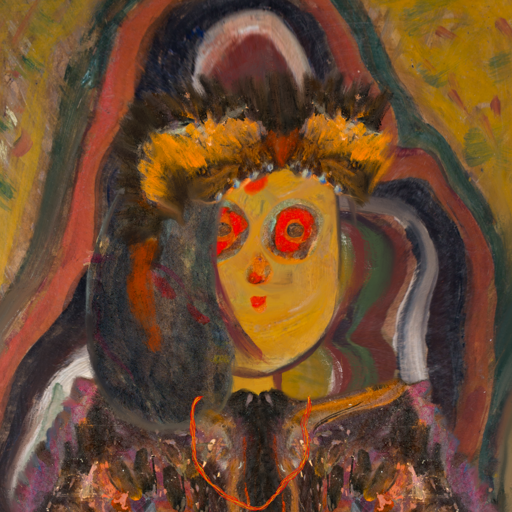
Background: AfterRaid, Head And Neck Front: After_Raid, Face Front: Sisters, Bust: Gypsy_Queen, Hair Front: Gypsy_Mother, Head Accessory: Gypsy_Queen, Second Necklace: Gypsy_Mother_2, Necklace: Blank, Baby: Blank